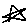
Label: star